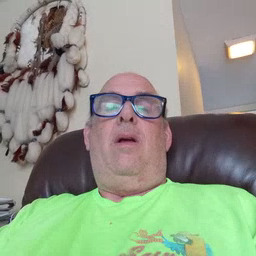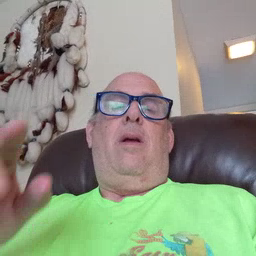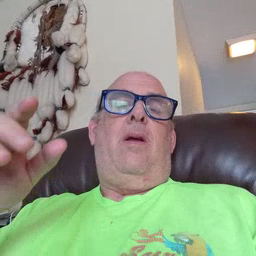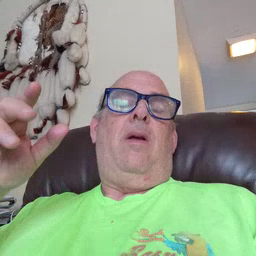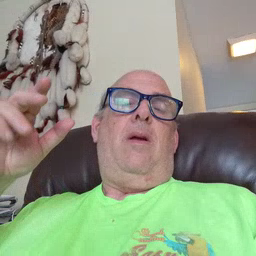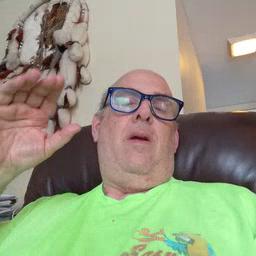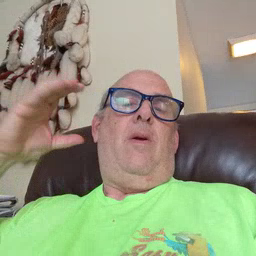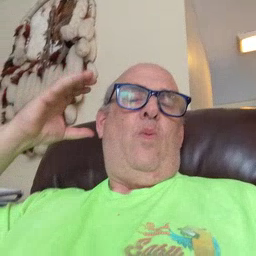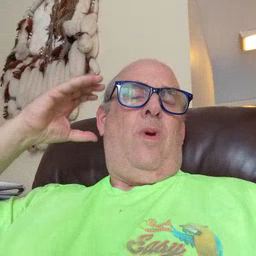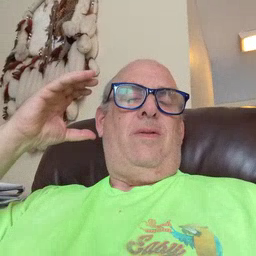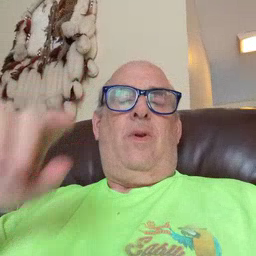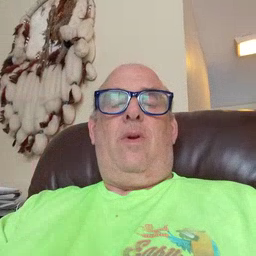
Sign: radio